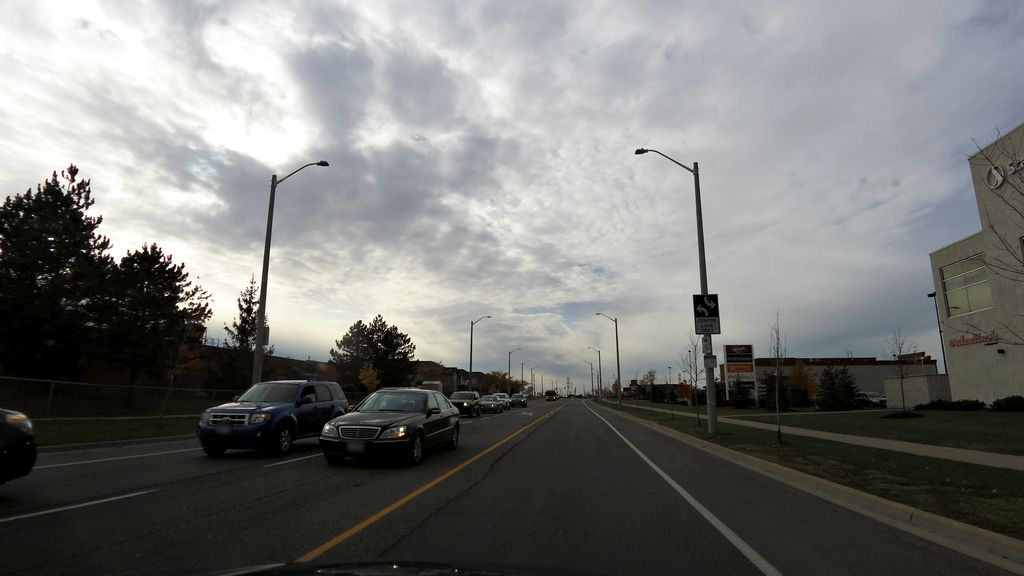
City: hamilton